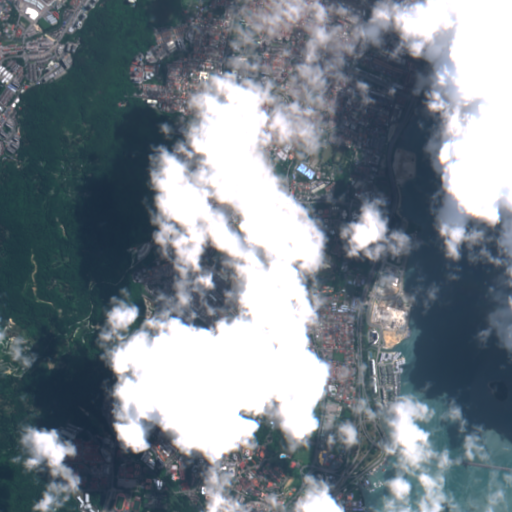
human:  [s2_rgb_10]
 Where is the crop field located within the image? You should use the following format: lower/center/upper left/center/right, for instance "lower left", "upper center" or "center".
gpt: The crop field is located in the upper center of the image.
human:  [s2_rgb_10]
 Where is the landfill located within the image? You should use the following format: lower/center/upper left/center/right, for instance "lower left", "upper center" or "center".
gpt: The landfill is located in the upper right of the image.
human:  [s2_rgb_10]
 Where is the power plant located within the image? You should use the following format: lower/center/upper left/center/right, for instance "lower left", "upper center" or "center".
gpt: The power plant is located in the center right of the image.
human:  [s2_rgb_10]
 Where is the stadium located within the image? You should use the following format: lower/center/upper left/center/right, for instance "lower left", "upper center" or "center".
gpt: The stadium is located in the lower left of the image.
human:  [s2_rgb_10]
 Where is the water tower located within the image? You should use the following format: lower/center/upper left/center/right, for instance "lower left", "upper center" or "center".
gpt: The water tower is located in the lower center of the image.
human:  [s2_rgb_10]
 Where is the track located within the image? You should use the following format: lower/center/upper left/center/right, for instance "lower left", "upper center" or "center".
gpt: There is no track in the image.